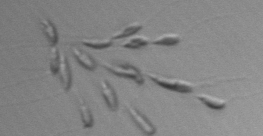
Label: Dinobryon